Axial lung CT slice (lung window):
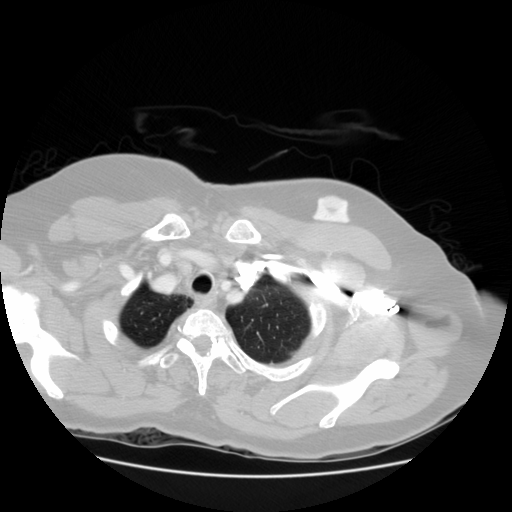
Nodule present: no